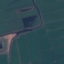
Land use / land cover class: Pasture